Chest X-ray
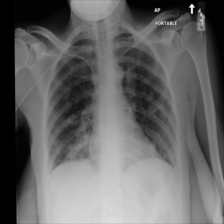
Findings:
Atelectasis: negative
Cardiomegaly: negative
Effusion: negative
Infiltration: negative
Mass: negative
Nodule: negative
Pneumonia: negative
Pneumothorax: negative
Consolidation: negative
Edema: negative
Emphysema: negative
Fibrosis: negative
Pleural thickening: negative
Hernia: negative